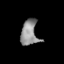
Tissue: prostate
Cell type: T cells
Senescence score: 0.7135
Nuclear area (px): 427
Mean DAPI intensity: 142.232